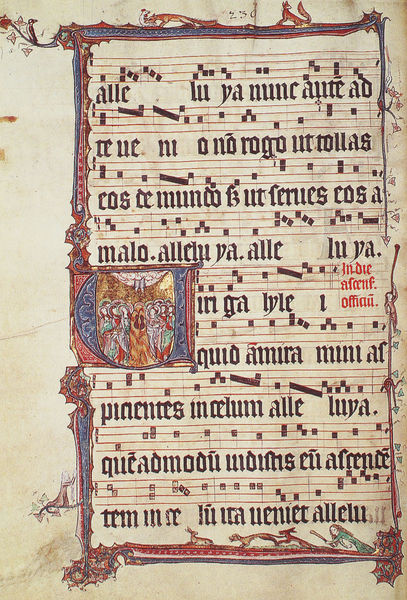
Titel: Graduale
Institution: Köln, Erzbischöfliche Diözesan- und Dombibliothek
Schlagwörter: blau, blätter, gemälde, vogel, weiß, grün, äste, bunt, schwarz, zeichnung, rot, tiere, malerei, rahmen, kirche, gold, blatt, gesang, musik, schrift, papier, noten, ornamente, verzierung, buch, seite, illustration, text, buchstaben, initiale, buchseite, orgel, fuchs, efeu, jesus, mittelalter, messe, miniatur, sakral, handschrift, lied, partitur, latein, kalligraphie, apostel, buchmalerei, majuskel, choral, liedtext, notenlinien, gesangsbuch, missale, messbuch, halleluja, kirchenlied, pergment